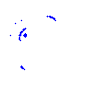
Particle: kaon